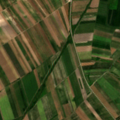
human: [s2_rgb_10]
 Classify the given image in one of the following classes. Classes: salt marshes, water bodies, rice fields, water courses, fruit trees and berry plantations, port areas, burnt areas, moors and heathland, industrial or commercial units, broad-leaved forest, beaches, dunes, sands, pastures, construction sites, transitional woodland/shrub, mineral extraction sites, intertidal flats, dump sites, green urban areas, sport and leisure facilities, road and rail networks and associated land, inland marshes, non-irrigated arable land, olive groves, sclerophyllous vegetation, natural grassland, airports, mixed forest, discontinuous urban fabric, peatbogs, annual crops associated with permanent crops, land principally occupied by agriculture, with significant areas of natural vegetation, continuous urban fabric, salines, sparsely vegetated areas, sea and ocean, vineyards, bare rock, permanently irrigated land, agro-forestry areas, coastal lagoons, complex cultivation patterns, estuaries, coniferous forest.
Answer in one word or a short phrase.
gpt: non-irrigated arable land, complex cultivation patterns, land principally occupied by agriculture, with significant areas of natural vegetation, transitional woodland/shrub